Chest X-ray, AP view. Patient: 46 years old, sex M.
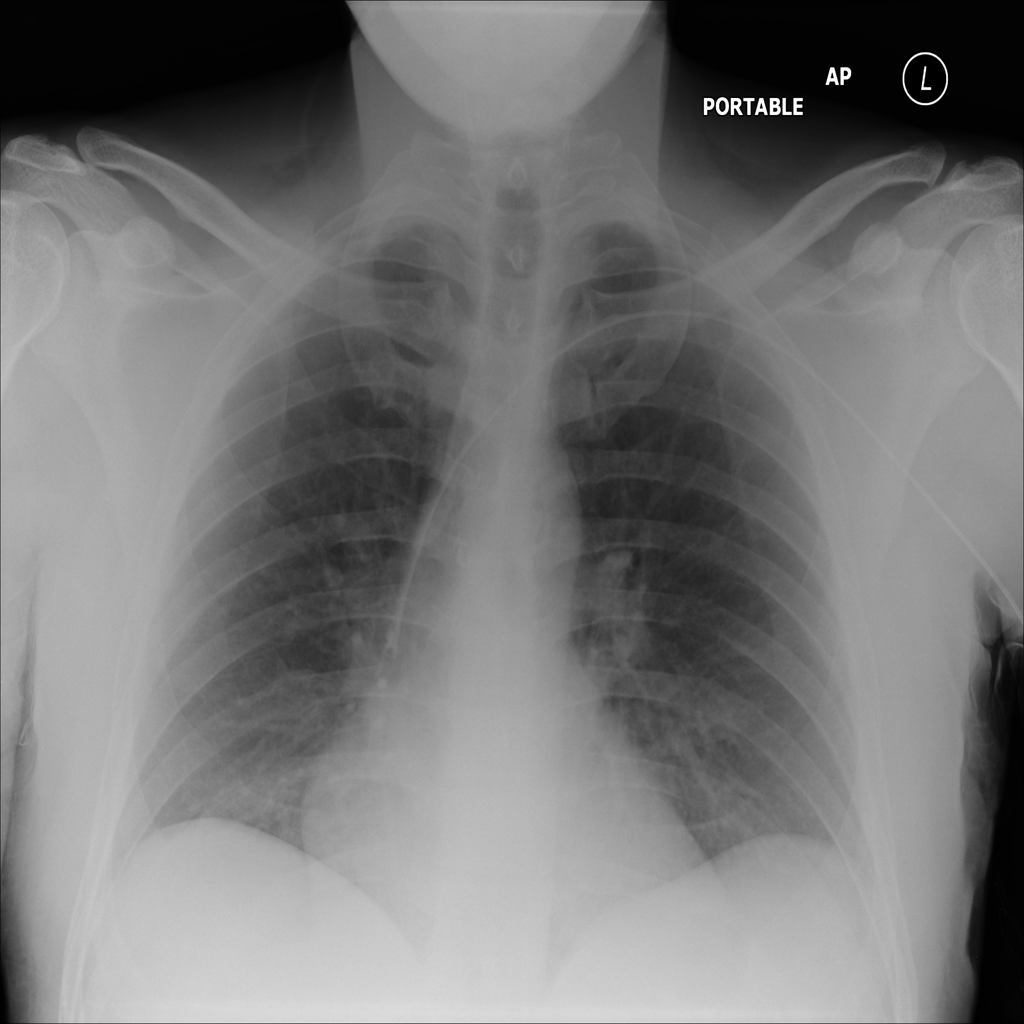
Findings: No Finding